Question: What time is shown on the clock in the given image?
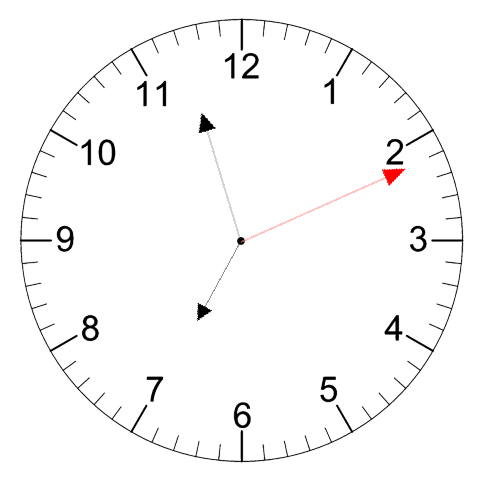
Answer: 06:57:11